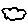
Label: cloud